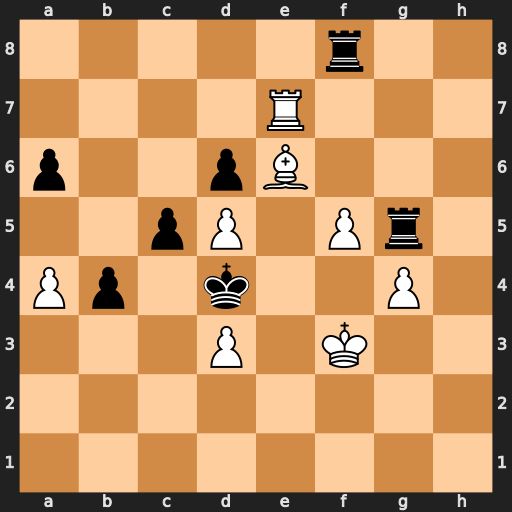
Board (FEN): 5r2/4R3/p2pB3/2pP1Pr1/Pp1k2P1/3P1K2/8/8
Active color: w
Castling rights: -
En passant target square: -
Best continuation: Kf4 Rxg4+ Kxg4